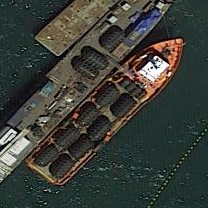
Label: civil